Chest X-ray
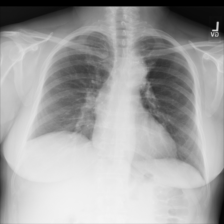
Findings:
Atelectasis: negative
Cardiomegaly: negative
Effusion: negative
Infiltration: negative
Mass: negative
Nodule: negative
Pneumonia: negative
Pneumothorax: negative
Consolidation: negative
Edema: negative
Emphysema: negative
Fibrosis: negative
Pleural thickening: negative
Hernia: negative